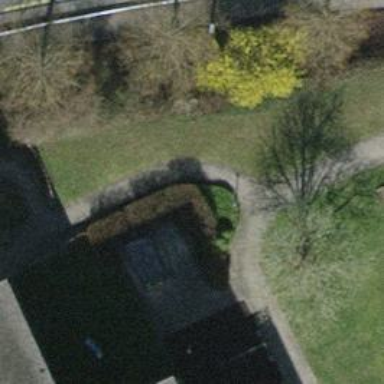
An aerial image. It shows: Footway made of paving stones.